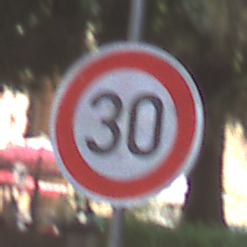
Verkehrszeichen: Geschwindigkeit30
Umgebung: Outdoor, Suburban
Tageszeit: MorningAfternoon
Wetter: PartlyCloudy
Licht: Natural
Jahreszeit: NotSpecified
Kontrast: LowContrast